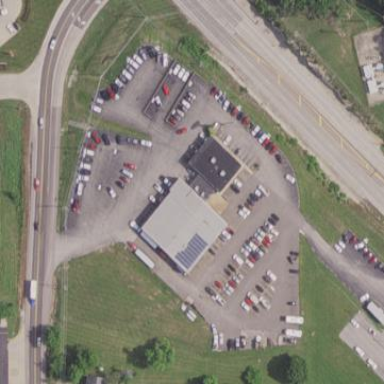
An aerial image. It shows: Building housing car shop.